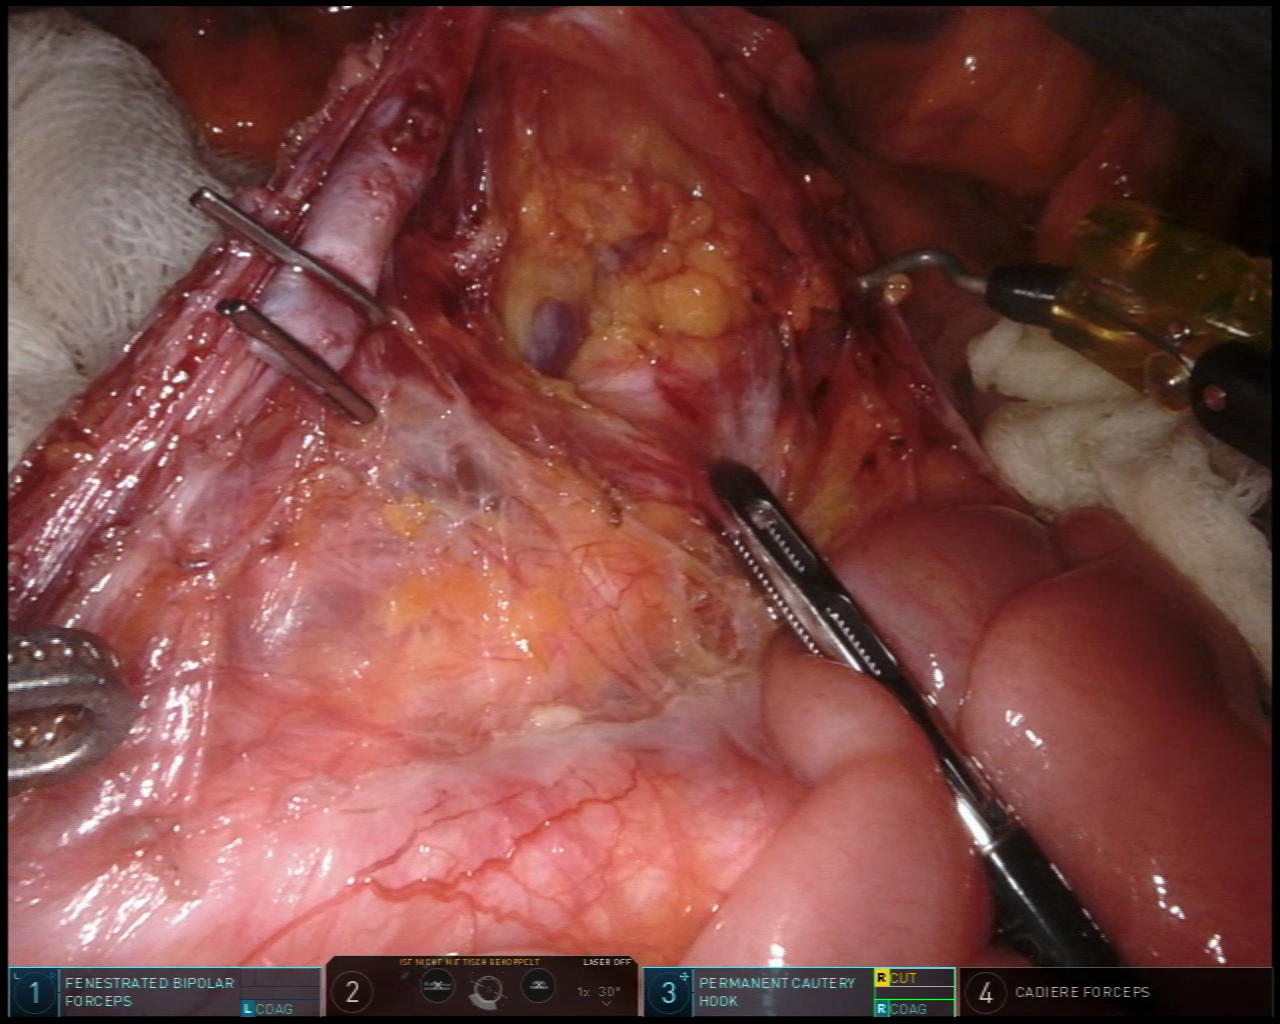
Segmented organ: small_intestine
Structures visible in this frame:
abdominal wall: no
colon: no
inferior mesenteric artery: yes
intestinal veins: yes
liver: no
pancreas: no
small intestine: yes
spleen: no
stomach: no
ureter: yes
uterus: no
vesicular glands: no